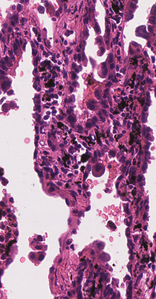
Tumor epithelial tissue: yes
Tumor-associated stroma tissue: yes
Normal tissue: no